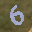
Label: 6